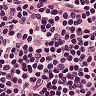
Metastatic tissue present: no